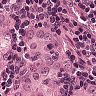
Metastatic tissue present: yes